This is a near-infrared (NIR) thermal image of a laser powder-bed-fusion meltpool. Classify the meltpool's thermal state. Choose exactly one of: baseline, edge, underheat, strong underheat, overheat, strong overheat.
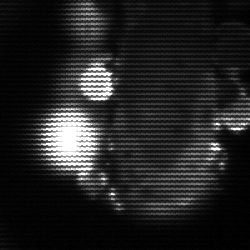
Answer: strong underheat